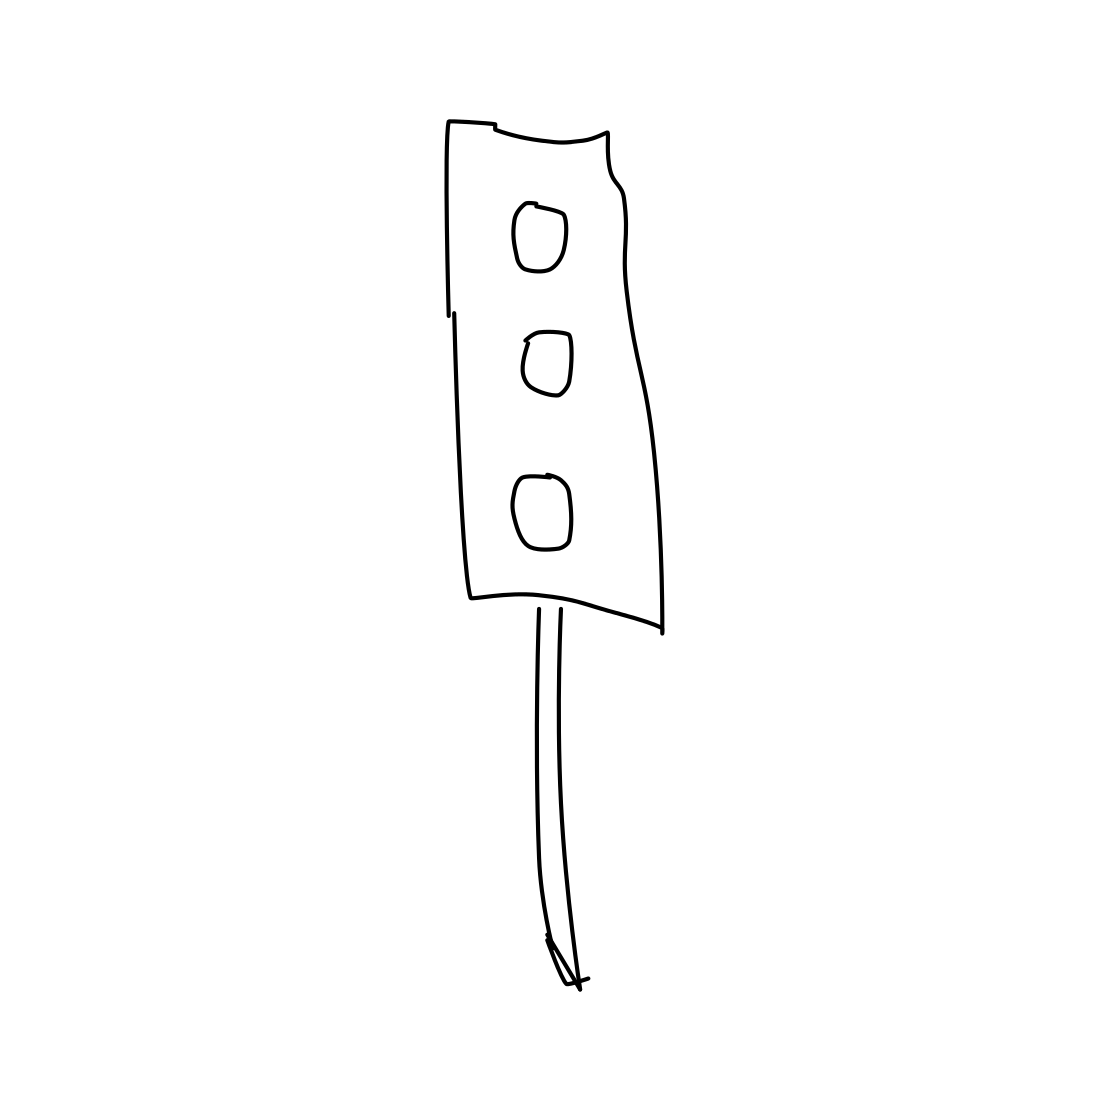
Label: traffic light